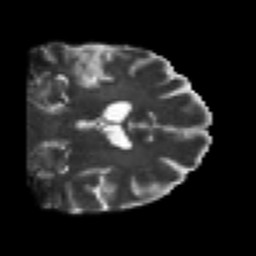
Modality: T2w
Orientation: coronal
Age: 56
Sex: male
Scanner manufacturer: siemens
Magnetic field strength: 3 T
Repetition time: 7.3 s
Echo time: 0.087 s